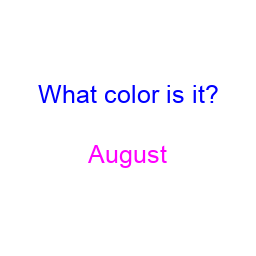
Color: magenta
Background color: white
Question text color: blue